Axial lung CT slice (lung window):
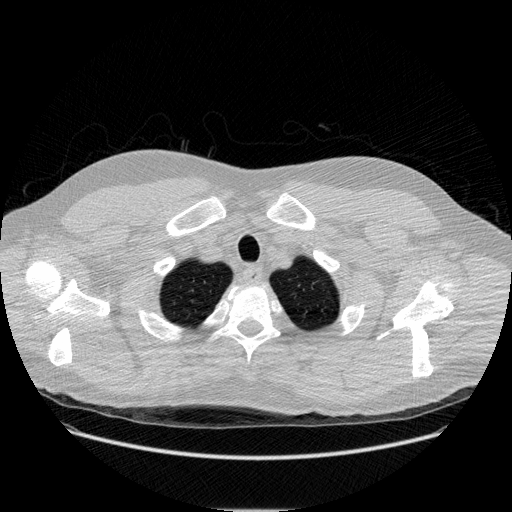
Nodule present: no